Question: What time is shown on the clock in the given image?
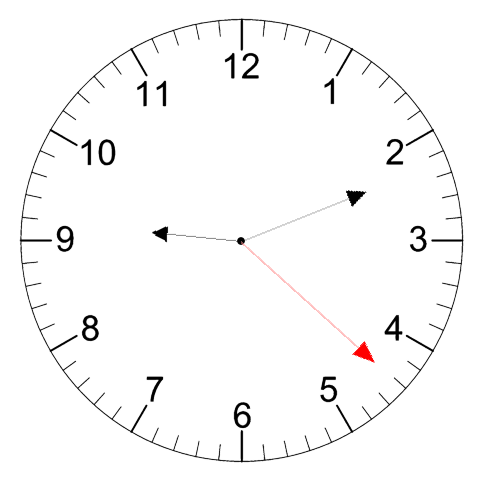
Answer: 09:11:22